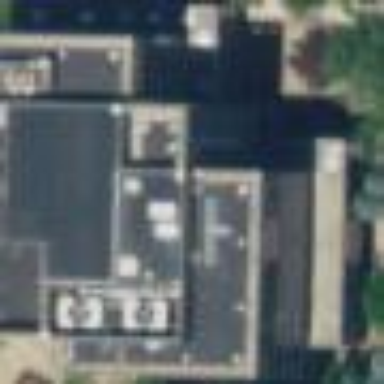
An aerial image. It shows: Building.